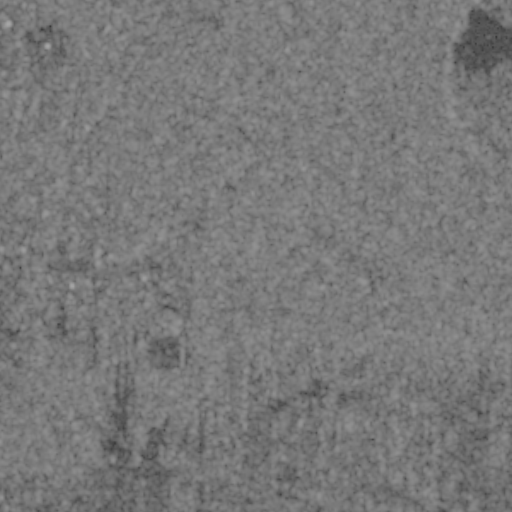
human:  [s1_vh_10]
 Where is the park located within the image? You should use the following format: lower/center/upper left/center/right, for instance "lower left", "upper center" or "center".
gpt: The park is located in the center left of the image.
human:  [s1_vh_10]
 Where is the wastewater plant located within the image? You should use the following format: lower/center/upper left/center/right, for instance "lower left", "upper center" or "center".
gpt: The wastewater plant is located in the upper right of the image.
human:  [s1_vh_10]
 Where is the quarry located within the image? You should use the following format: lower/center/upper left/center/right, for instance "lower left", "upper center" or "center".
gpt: There is no quarry in the image.

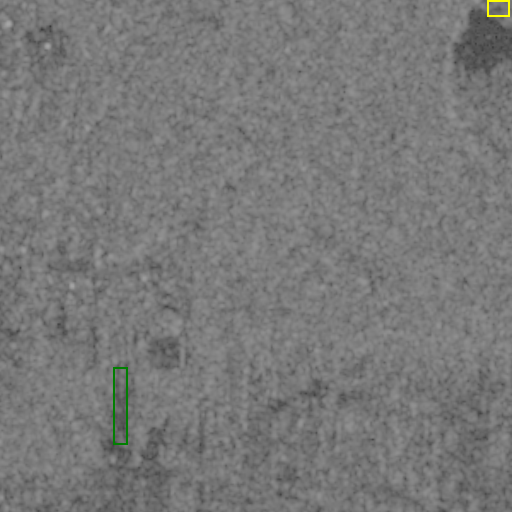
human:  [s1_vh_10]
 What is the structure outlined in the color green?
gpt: The structure outlined in green is a crop field.
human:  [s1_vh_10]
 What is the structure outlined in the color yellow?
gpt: The structure outlined in yellow is a wastewater plant.
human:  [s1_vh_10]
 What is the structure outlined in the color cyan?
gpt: There is no cyan outline.